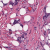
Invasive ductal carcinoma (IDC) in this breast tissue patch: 0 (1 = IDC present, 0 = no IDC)